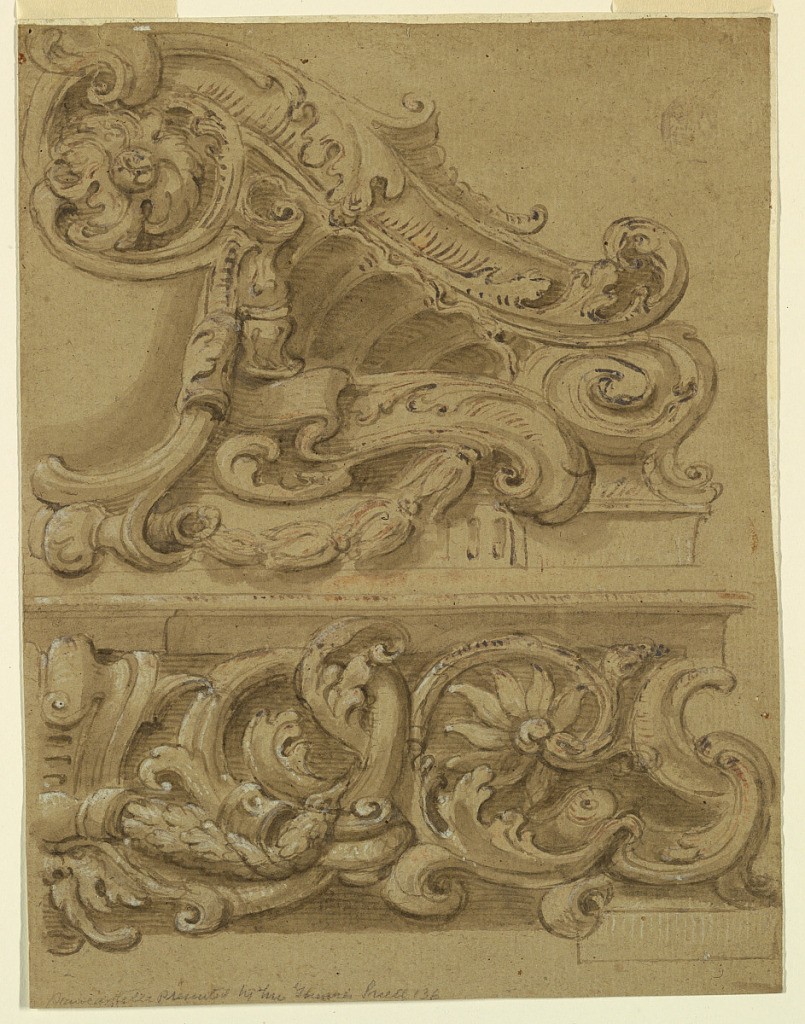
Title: Project for an Entablature and Pediment
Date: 1700–1725
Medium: Pencil, pen and ink, brush and sepia, read and white crayon on paper
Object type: Drawing
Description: Vertical rectangle showing a pediment, entablature, a console, rinceaux and a festoon.